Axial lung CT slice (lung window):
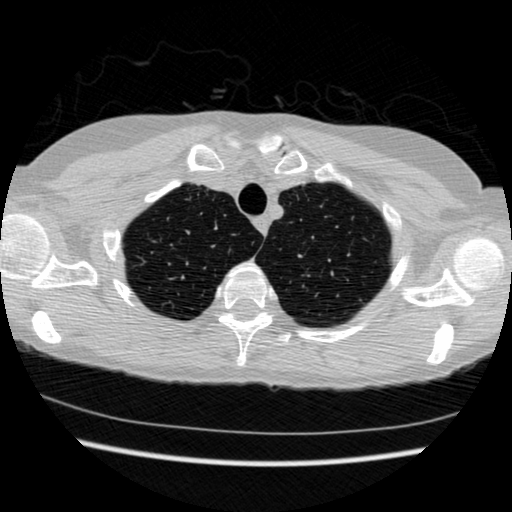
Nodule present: no